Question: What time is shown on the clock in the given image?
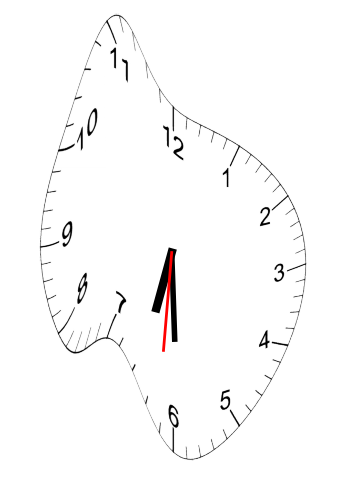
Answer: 06:29:31